Question: One of the nice things about ipython notebook is cell magic and shortcuts.
A very useful feature is that I can use for autocomplete and + for a documented tooltip. Sometimes
I want to read more documentation though and for that I can use the '?'.
For example, if I type the following code into a cell,
'''
import pandas as pd
pd.read_csv?
'''
then a wonderful popup appears that can help me out.

The downside is that I need the mouse to close this helper tab by clicking on the 'x' button that has been circled in the picture.
Is there a shortcut known for this? I love the functionality but I find that using the mouse to click and close the window slows me down when I am in 'the zone'.
I couldn't find it listed in the list of shortcuts either (which is accesible by first going to command mode + and then accessing the help ), so I am not sure if this feature is currently supported
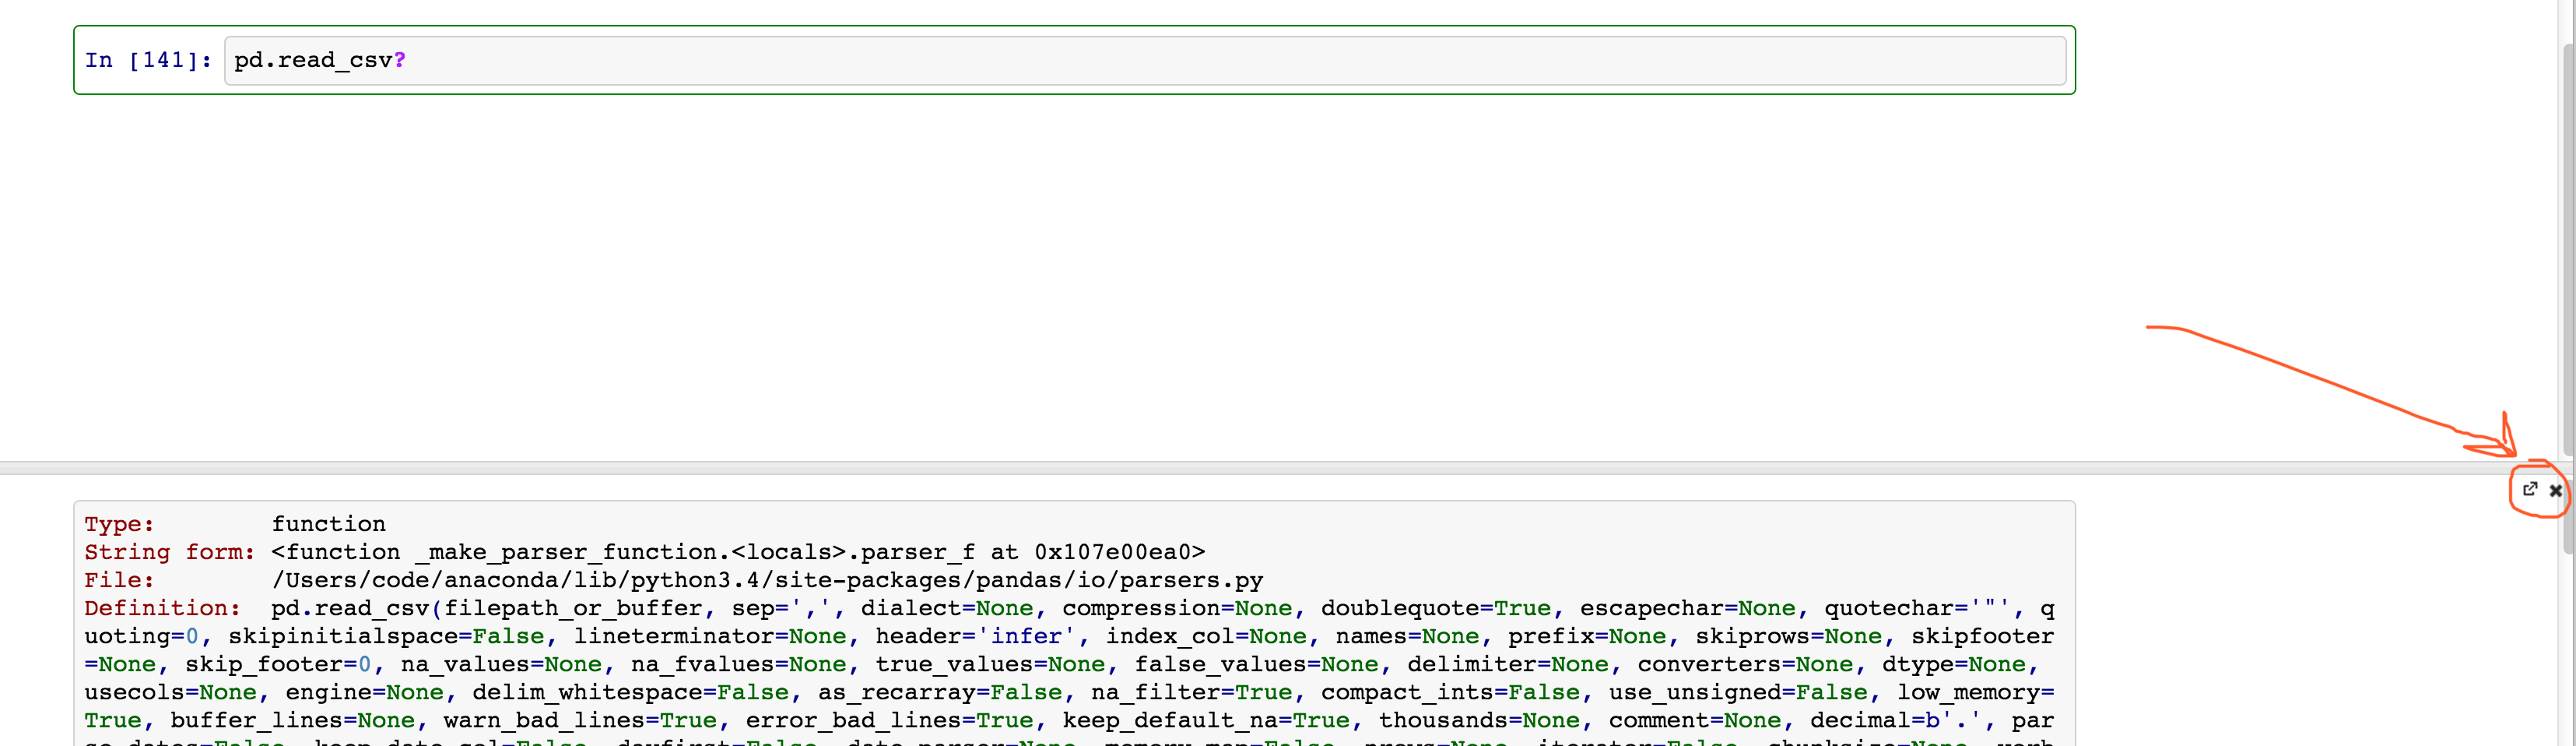
Answer: On IPython master/3.0 (Have to check on 2.x), go to command mode then press 'q'. 'esc' might work in some cases. I don't think there are shortcut in edit mode, but you can also bind your own shortcuts in recent versions.